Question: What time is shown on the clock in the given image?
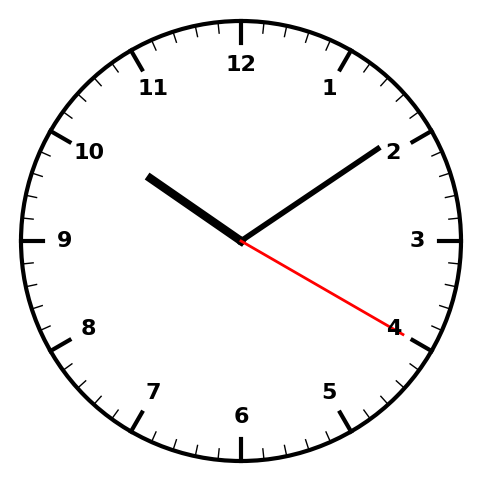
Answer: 10:09:20